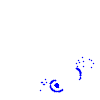
Particle: electron